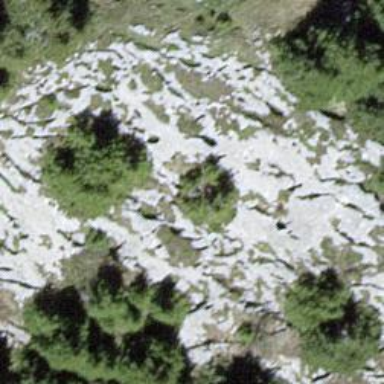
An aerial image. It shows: Needle-leaved tree in natural setting.